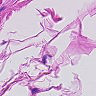
Metastatic tissue present: no